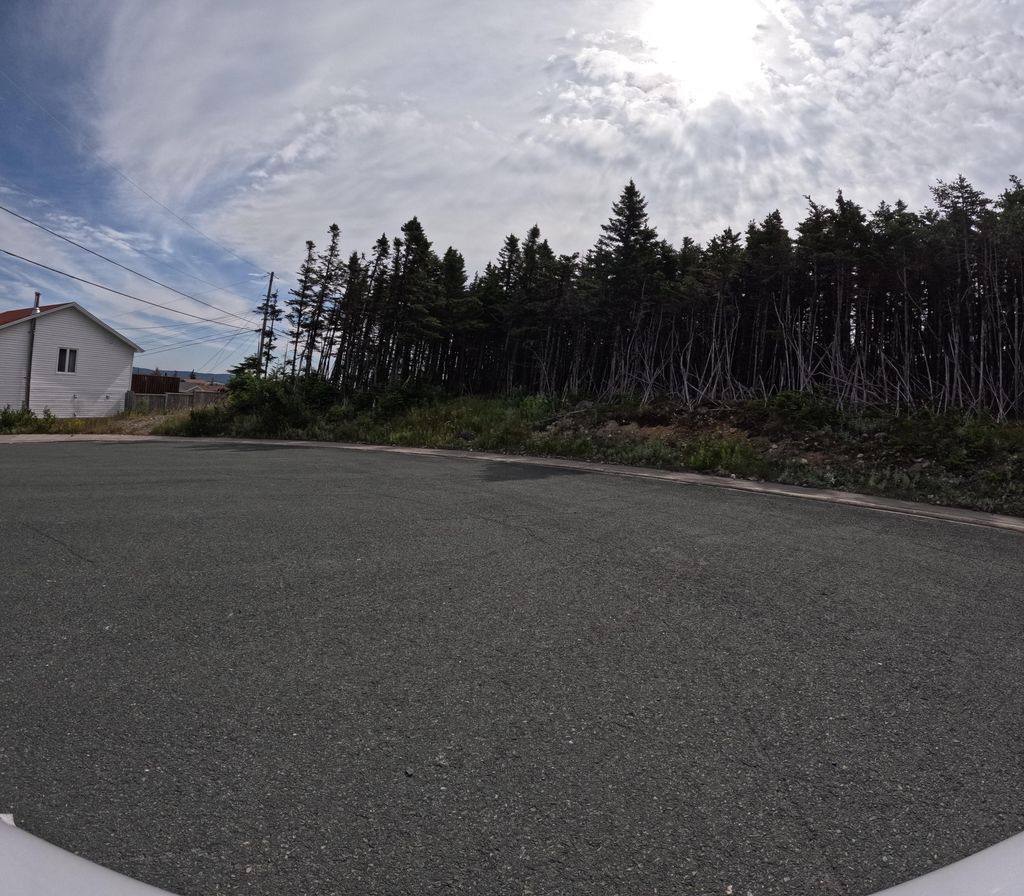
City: st_johns